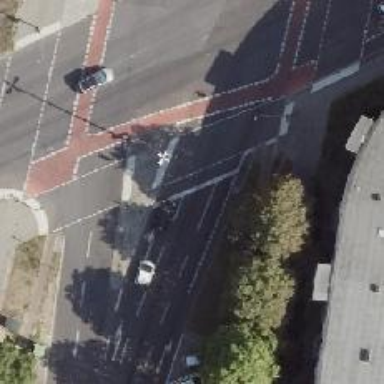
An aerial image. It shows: Road with traffic signals.